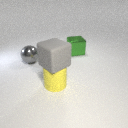
large gray metal sphere in front of large green metal cube